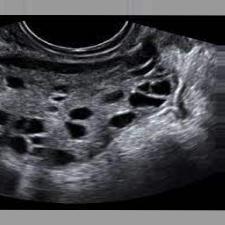
Label: infected